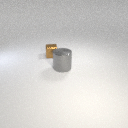
small brown metal cube behind large gray metal cylinder